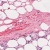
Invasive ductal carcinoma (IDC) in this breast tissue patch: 0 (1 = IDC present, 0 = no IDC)